Question: With the need of 3x images in iOS 8 I figured it would be easier to manage images with an asset catalog in Xcode 6. I am trying to just provide a single image, the 3x scaled image to the asset catalog and I want Xcode to automatically downscale that image to generate 2x and 1x versions of the 3x image, so that I don't have to do it manually.
Right now this is what I have:

I really hope that Xcode has such a feature to automatically create 2x and 1x images and I just have not discovered it yet. If there isn't any such feature, are there any alternatives? (I know IconKit but it is annoying and hasn't been updated to support 3x images. If it was made properly in the first place it wouldn't even need an update..)
I know that Xcode automatically can generate all images from a vector pdf, but thats not what I am looking for!
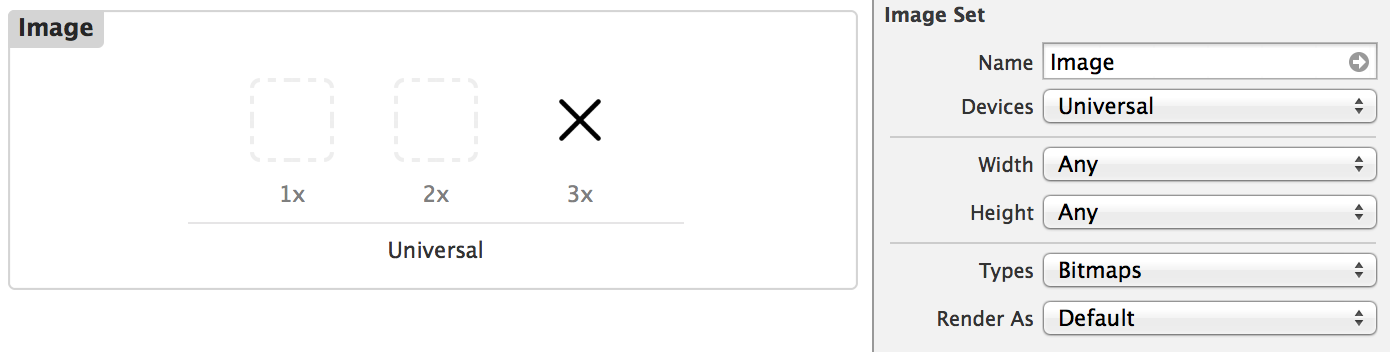
Answer: I ended up making a small mac app that takes care of the dirty work. You can drag and drop one or multiple .jpg or .png files into the app's main view; it will detect the input image's scale and create the smaller scaled images. With this app I only need to create a single, 3x image and drag it into the app to create the two smaller images. It saves so much work!
The source can be found on my GitHub page, simply download it and run it on your mac! <URL>